Field crop: tomato
Growth stage: 1
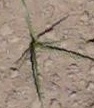
Species: cyperus